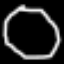
Label: octagon